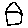
Label: house